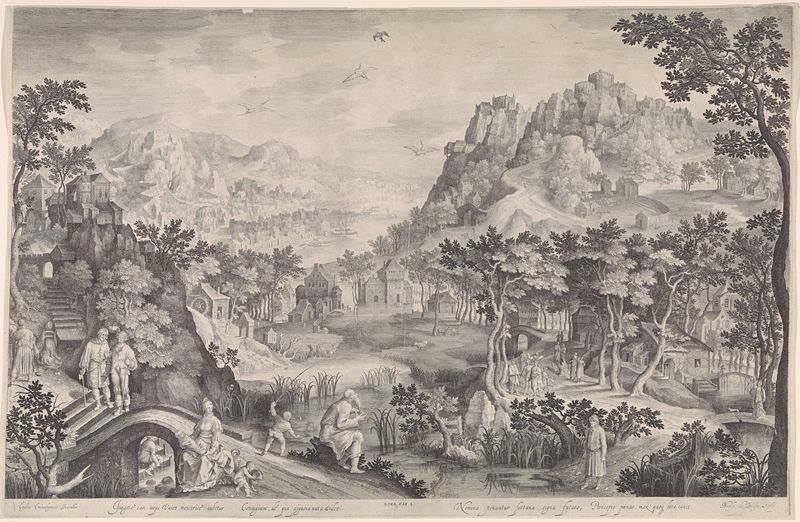
Titel: Hosea en de overspelige vrouw in een landschap
Künstler: Nicolaes de Bruyn
Standort: Amsterdam
Institution: Rijksmuseum
Schlagwörter: felsen, wolken, bäume, fluss, landschaft, menschen, see, sitzen, teich, ufer, fenster, grau, männer, szene, tür, weg, leute, häuser, natur, schilf, vögel, brücke, büsche, gewässer, kind, mutter, personen, wald, kinder, berge, gebirge, dorf, treppe, weib, weiber, spielen, stufen, burg, radierung, mühlrad, gebirgig, stiege, dorfleben, trappe, mama